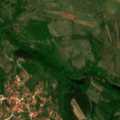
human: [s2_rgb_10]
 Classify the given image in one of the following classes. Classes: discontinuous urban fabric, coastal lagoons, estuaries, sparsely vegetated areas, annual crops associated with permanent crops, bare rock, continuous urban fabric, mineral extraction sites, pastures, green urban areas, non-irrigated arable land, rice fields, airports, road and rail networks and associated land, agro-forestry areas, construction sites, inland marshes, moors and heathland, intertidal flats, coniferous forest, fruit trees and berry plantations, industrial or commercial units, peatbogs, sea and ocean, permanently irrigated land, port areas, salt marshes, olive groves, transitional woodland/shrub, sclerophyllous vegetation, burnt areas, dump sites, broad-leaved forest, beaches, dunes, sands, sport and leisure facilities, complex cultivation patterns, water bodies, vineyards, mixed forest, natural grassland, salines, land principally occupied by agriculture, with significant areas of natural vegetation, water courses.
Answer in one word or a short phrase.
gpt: discontinuous urban fabric, complex cultivation patterns, land principally occupied by agriculture, with significant areas of natural vegetation, broad-leaved forest, mixed forest